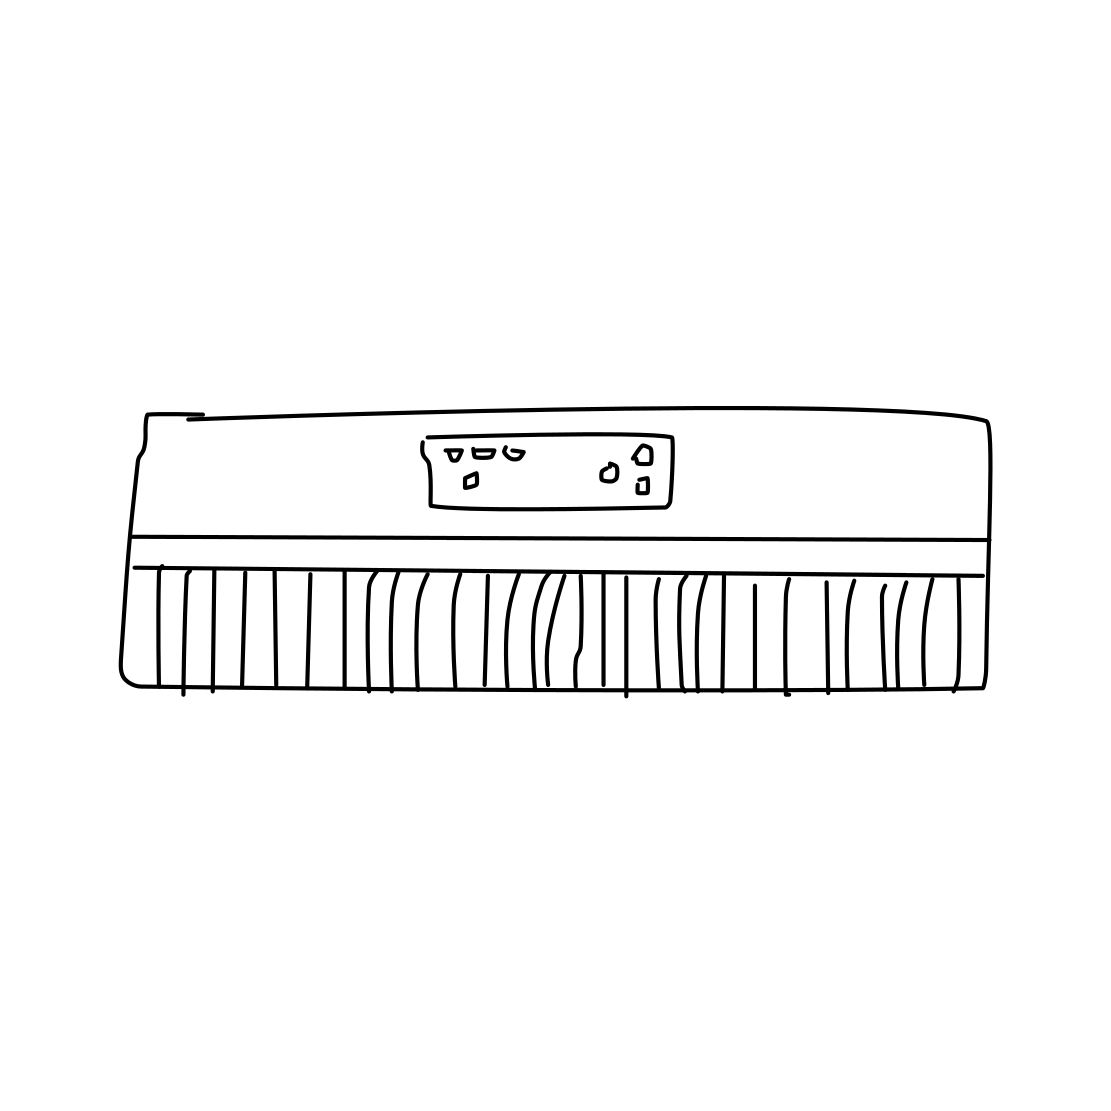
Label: piano